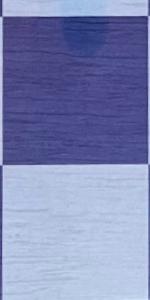
Label: Empty